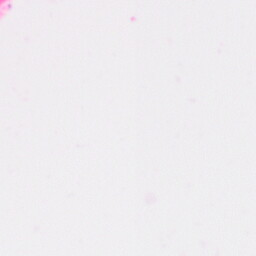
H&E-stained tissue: Colon